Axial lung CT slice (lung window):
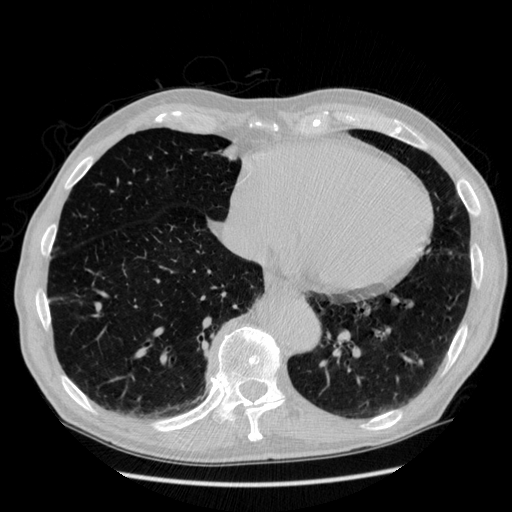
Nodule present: no